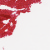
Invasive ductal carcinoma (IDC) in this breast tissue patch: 0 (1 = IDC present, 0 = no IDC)